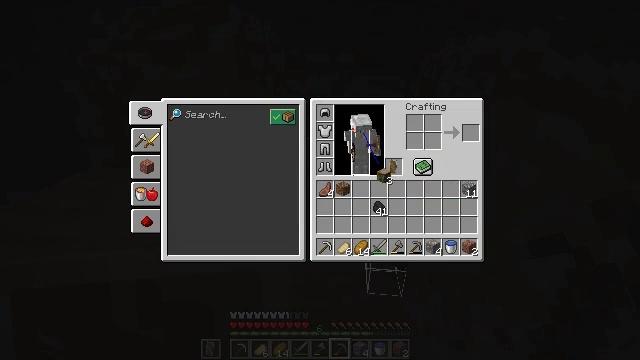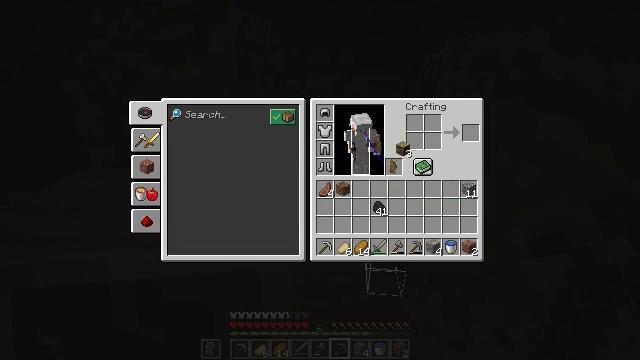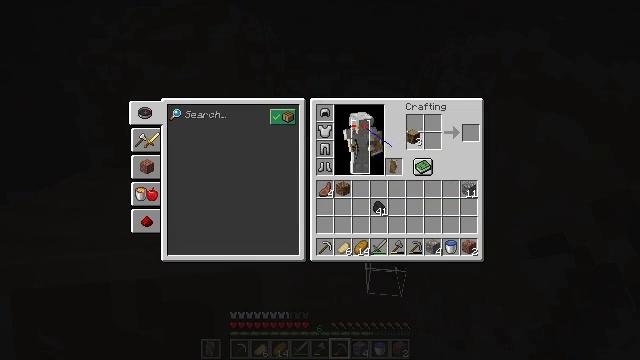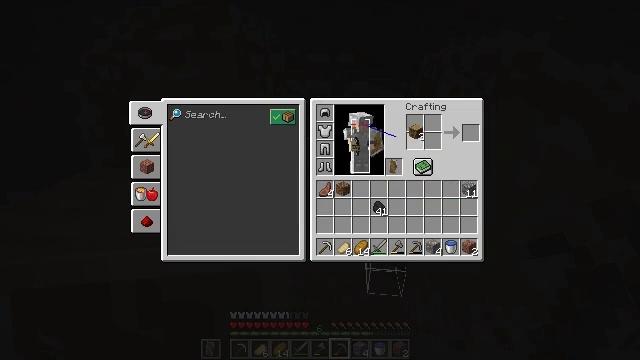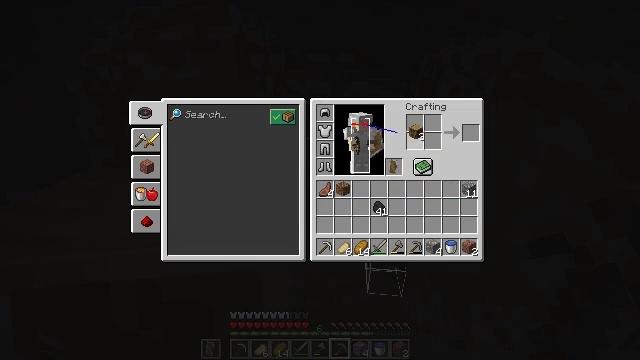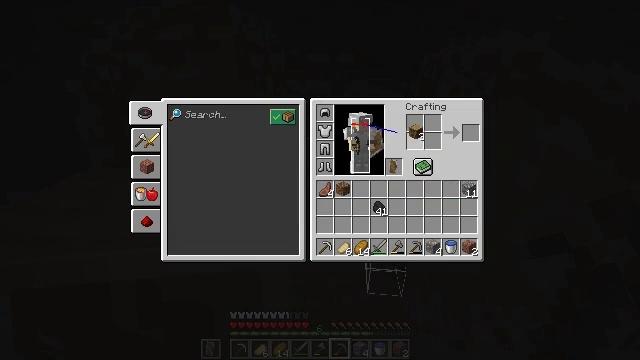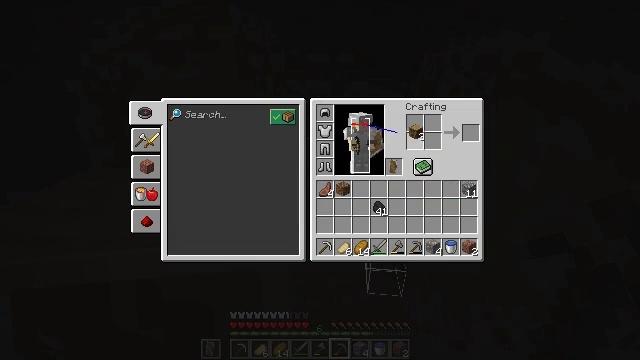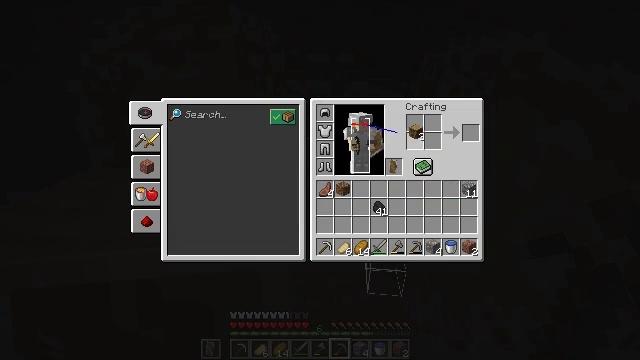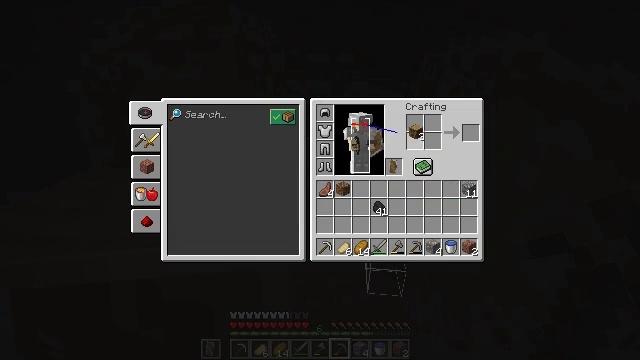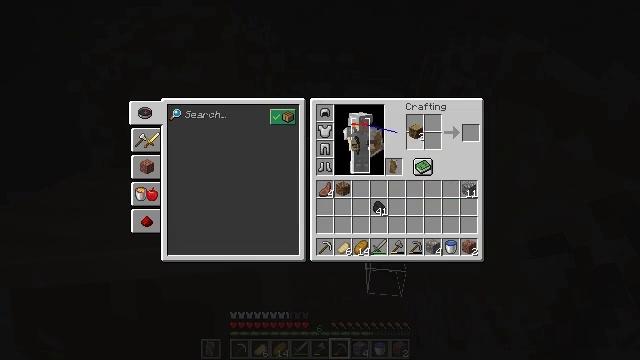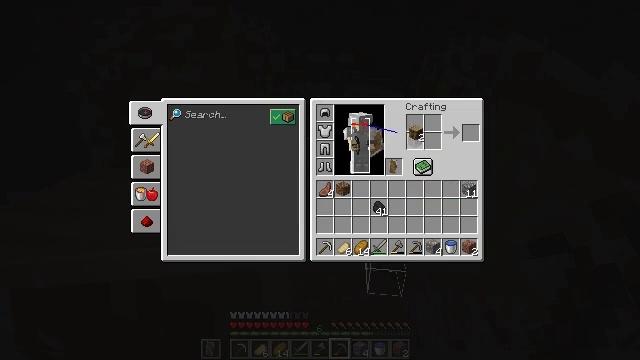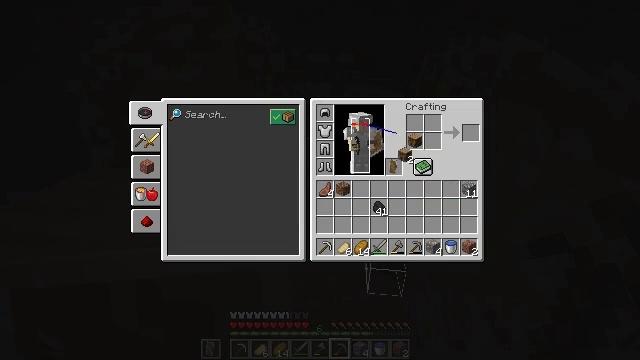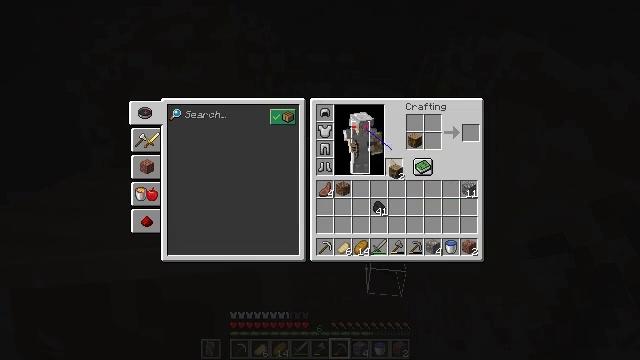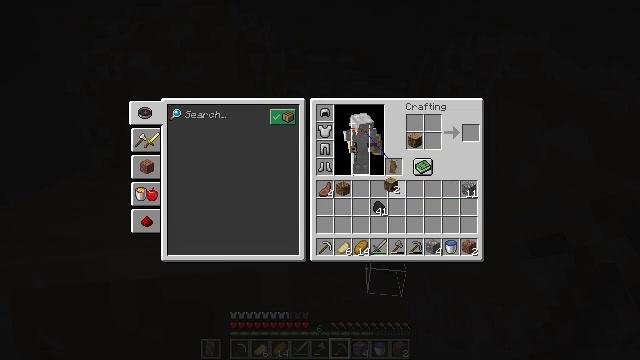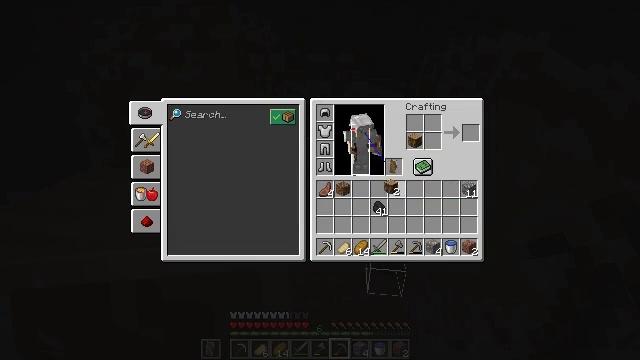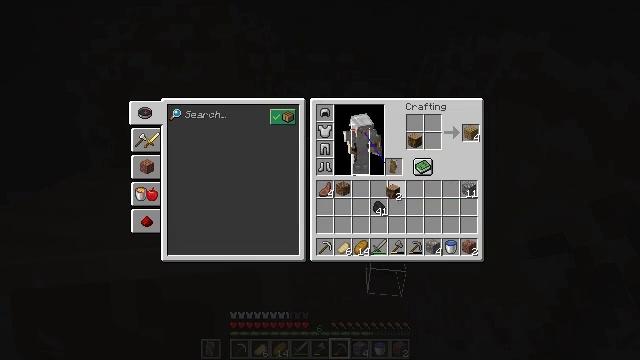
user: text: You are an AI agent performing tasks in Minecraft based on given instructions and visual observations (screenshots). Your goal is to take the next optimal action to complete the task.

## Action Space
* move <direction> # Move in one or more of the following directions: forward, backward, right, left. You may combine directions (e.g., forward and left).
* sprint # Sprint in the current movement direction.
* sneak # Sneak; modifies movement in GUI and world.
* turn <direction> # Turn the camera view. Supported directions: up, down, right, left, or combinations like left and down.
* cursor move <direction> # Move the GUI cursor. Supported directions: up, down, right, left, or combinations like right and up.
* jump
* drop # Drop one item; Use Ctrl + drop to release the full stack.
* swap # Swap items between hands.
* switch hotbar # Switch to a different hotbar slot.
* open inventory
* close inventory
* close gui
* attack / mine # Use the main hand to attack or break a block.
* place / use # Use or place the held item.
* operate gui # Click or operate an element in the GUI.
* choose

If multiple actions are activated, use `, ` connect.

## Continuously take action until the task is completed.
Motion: motion action
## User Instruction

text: Open your inventory and craft oak planks from an oak log.
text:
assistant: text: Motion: cursor move right and up
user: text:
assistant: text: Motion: cursor move right and up
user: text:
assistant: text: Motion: no_op
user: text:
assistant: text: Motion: no_op
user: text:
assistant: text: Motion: no_op
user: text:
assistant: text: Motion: no_op
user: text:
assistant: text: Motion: choose
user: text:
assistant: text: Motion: choose
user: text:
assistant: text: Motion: choose
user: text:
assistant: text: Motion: no_op
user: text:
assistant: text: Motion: cursor move left and down
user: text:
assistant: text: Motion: cursor move left and down
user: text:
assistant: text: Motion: cursor move down
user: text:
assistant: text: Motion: no_op
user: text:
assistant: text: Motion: no_op
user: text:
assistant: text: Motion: cursor move right
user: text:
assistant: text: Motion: no_op
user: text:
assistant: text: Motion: no_op
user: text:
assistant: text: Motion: no_op
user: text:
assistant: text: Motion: no_op
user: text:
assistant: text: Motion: no_op
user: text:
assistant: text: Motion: operate gui
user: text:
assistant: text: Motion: operate gui
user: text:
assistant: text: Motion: operate gui
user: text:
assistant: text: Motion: no_op
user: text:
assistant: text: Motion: no_op
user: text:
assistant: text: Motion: no_op
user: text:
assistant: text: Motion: no_op
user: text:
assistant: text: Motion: no_op
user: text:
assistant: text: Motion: no_op